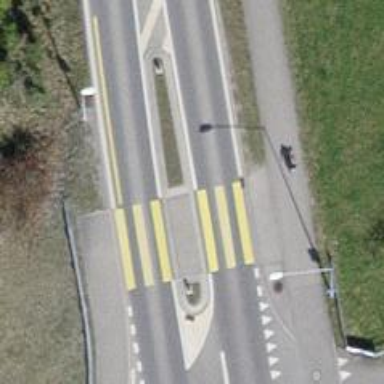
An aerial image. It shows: Uncontrolled zebra crossing with marked island on the road.